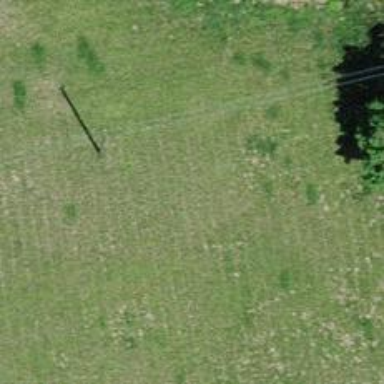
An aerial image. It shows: Power line in the image.